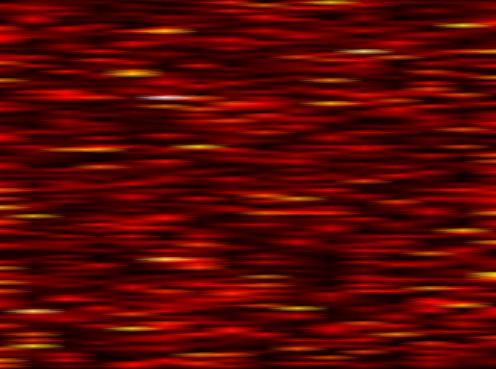
Label: WOLA